Interaction volume radius: 5 \u00c5
Interaction volume height: 15 \u00c5
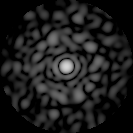
Disorder parameter: 0.8348